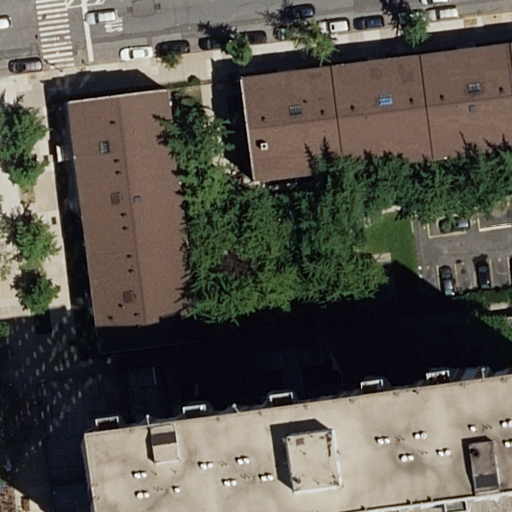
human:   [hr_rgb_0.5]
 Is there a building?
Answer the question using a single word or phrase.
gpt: yes

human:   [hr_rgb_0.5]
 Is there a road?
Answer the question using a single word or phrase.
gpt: yes

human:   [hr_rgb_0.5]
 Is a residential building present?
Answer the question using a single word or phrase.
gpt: yes

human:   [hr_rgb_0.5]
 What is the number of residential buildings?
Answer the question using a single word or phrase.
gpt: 8

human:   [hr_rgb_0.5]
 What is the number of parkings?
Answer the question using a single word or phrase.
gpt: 1

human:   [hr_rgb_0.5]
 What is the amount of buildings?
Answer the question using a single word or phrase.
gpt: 8

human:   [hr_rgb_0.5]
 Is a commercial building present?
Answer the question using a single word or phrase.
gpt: no

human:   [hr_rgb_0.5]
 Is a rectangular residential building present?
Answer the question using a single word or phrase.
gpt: yes

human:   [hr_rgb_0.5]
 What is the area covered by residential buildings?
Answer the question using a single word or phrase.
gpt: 3935m2

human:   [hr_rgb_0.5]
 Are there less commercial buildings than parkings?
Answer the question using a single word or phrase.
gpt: yes

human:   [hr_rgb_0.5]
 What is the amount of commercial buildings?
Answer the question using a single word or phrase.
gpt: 0

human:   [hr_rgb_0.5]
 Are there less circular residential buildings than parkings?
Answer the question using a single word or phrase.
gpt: yes

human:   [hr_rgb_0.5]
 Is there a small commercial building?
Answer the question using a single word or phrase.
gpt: no

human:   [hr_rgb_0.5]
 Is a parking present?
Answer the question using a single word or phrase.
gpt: yes

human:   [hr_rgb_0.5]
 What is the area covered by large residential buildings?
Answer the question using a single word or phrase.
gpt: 1786m2

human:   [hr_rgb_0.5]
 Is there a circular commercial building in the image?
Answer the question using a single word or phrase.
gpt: no

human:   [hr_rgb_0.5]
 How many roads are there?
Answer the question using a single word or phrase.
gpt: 4

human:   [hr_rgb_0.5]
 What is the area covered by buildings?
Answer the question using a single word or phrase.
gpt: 3935m2

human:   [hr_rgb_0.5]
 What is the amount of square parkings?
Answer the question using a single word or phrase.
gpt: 0

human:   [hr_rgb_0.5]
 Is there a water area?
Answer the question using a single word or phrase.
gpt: no

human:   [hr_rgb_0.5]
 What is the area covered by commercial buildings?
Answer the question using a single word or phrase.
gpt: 0m2

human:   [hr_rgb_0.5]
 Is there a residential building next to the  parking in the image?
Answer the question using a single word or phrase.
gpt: yes

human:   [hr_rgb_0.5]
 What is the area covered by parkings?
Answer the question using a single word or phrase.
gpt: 2m2

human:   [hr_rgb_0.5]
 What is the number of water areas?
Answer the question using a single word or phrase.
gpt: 0

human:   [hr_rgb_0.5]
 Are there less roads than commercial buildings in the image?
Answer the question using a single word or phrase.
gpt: no

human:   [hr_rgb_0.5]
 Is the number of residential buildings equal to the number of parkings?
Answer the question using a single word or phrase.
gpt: no

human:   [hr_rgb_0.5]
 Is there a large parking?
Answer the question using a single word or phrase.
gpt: no

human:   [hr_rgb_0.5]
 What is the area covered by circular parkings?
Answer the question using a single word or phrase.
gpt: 0m2

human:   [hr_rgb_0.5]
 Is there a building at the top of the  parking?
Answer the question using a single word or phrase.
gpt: yes

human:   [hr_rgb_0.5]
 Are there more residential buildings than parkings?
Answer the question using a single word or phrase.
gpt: yes

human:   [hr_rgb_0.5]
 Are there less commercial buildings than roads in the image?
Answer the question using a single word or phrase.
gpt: yes

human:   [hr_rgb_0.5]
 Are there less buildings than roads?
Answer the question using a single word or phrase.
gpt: no

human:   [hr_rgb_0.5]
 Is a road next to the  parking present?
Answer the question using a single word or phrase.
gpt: yes

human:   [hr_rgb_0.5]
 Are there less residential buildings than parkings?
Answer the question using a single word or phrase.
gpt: no

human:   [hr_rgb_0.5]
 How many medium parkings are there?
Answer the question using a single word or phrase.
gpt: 0

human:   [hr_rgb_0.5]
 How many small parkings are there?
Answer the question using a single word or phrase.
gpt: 1

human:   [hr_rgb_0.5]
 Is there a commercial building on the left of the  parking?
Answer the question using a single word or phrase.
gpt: no

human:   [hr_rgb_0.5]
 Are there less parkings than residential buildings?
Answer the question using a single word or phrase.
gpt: yes

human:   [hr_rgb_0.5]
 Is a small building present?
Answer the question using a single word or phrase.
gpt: yes

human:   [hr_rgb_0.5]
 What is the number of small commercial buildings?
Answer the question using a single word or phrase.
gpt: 0

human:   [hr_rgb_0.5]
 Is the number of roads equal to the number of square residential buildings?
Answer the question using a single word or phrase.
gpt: no

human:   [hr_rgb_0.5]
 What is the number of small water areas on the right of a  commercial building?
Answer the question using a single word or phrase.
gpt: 0

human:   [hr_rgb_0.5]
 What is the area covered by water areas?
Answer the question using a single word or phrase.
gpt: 0m2

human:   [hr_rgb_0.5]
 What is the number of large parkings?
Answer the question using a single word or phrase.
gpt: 0

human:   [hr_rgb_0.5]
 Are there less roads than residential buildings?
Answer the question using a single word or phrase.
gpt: yes

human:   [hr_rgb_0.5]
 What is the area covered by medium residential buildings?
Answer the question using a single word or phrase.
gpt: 2148m2

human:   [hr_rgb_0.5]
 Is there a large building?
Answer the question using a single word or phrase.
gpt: yes

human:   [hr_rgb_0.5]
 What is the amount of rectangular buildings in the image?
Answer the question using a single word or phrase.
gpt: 8

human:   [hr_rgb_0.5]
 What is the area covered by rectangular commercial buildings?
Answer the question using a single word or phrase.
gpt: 0m2

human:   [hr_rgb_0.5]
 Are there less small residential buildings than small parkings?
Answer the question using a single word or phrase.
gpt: no

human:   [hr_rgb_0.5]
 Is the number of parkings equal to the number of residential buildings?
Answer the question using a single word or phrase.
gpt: no

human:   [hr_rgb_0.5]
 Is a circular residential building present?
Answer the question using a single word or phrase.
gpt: no

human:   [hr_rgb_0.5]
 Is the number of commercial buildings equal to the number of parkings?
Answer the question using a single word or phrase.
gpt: no

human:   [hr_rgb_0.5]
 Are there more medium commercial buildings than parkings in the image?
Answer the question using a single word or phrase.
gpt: no

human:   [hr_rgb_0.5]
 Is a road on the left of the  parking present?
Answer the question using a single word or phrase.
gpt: yes

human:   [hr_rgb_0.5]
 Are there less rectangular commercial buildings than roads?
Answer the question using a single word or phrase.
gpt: yes

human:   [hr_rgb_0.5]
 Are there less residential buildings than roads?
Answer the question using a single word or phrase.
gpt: no

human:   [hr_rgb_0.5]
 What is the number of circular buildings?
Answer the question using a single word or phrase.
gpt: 0

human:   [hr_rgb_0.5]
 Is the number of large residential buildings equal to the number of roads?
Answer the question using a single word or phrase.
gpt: no

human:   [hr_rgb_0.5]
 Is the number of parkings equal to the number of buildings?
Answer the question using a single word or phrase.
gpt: no

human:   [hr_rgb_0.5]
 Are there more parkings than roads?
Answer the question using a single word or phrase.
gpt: no

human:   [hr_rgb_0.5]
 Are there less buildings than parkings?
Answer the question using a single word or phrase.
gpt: no

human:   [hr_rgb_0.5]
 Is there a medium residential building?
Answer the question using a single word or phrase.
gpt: yes

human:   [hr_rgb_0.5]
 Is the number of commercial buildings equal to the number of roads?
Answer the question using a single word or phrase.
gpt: no